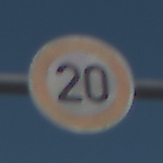
Verkehrszeichen: Geschwindigkeit20
Umgebung: Outdoor, Urban
Tageszeit: Midday
Wetter: Clear
Licht: Natural
Jahreszeit: NotSpecified
Kontrast: HighContrast